Question: Quirk I just discovered, and wanted to confirm with anyone here whether or not this is avoidable. Basically, if I have a very simple two entity model:

With a to-many relationship between 'Entity1' and 'Entity2'. The relationship is optional, with nullify as the delete rule on both sides. However, if I insert a new 'Entity1' the value of the 'children' relationship will be an empty set, not 'nil':
'''
NSManagedObject *object = [NSEntityDescription
insertNewObjectForEntityForName:@"Entity1"
inManagedObjectContext:[self managedObjectContext]];
assert([object valueForKey:@"children"] != nil);
'''
Furthermore, I can't explicitly set the relationship to 'nil':
'''
[object setValue:nil forKey:@"children"];
assert([object valueForKey:@"children"] != nil);
'''
I have verified this in a new, minimal project and this appears to be a true implementation detail. The problem is, I would like to be able to differentiate between a 'nil' value (representing currently unknown) and an empty set (truly a to-zero relationship). Does CoreData actually support this at all in a reasonably direct manner? Currently it seems not, which means I will have to find another (less direct) way to represent my model.
Thanks,
J
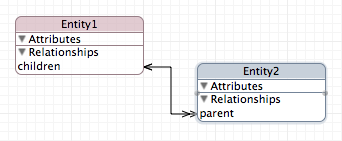
Answer: Short answer is no. You will always get an empty set back. If you need to know if an object structure is fully realized (my guess at what your goal is) then you would want to set an attribute on the object to say if it is fully realized or not.